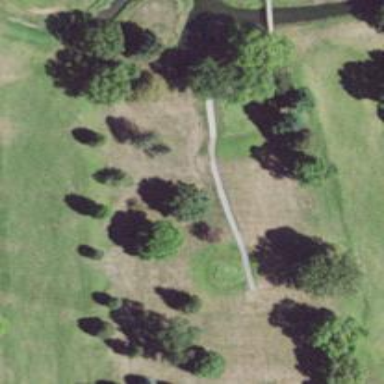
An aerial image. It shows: Path for both roads and golfers.